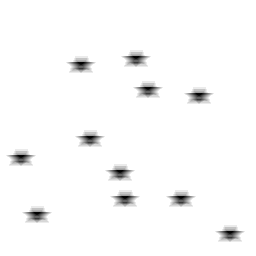
Squares: 0
Triangles: 0
Stars: 11
Total shapes: 11